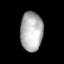
Tissue: lung
Cell type: Fibroblasts
Senescence score: 0.5574
Nuclear area (px): 868
Mean DAPI intensity: 177.843